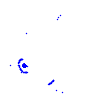
Particle: kaon